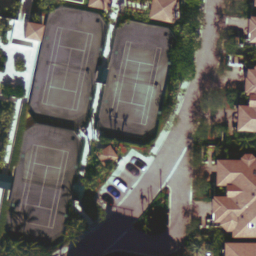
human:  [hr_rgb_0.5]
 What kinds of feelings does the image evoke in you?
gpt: tennis court